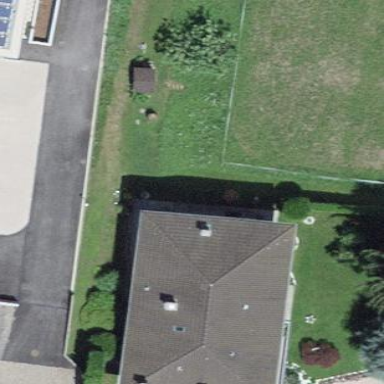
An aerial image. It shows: Shed.